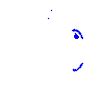
Particle: pion